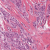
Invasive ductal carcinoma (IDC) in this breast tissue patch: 1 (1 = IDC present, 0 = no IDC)